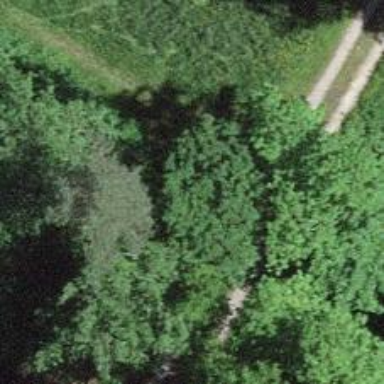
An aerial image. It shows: Culvert tunnel.